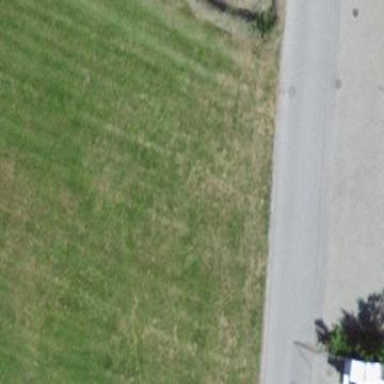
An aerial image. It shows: Helipad with grass surface at airport.